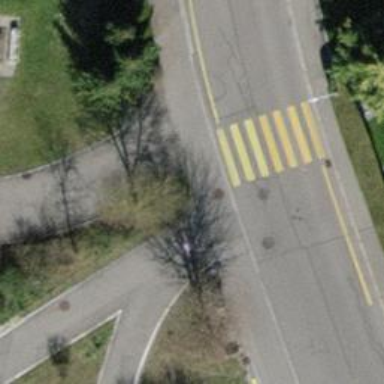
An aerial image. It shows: Asphalt sidewalk along the footway.